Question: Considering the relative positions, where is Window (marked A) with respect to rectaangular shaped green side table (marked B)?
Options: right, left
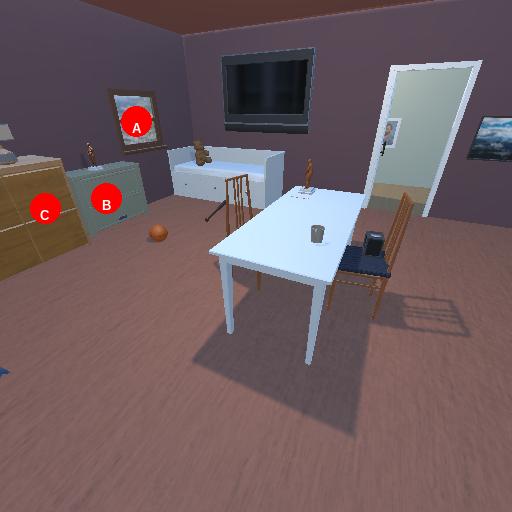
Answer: right